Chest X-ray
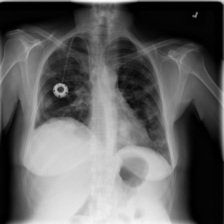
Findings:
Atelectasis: negative
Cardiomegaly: negative
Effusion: negative
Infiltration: negative
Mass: negative
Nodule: positive
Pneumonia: negative
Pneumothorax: negative
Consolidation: negative
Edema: negative
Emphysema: negative
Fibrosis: negative
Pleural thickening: negative
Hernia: negative